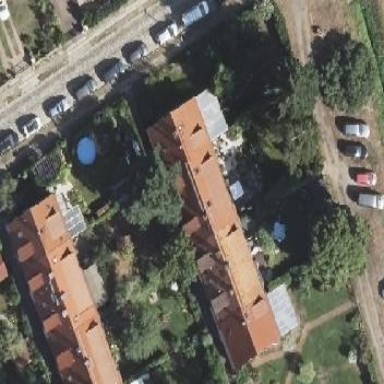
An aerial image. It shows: Terrace building.